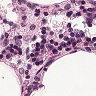
Metastatic tissue present: no